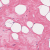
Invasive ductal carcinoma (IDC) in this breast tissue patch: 0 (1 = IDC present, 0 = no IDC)